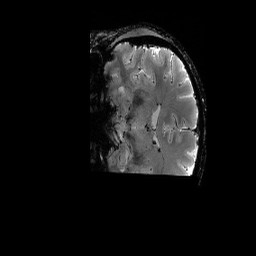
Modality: T2starw
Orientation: coronal
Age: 30
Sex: male
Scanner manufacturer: siemens
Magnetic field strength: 6.98 T
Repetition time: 4.91 s
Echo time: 0.016 s